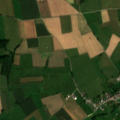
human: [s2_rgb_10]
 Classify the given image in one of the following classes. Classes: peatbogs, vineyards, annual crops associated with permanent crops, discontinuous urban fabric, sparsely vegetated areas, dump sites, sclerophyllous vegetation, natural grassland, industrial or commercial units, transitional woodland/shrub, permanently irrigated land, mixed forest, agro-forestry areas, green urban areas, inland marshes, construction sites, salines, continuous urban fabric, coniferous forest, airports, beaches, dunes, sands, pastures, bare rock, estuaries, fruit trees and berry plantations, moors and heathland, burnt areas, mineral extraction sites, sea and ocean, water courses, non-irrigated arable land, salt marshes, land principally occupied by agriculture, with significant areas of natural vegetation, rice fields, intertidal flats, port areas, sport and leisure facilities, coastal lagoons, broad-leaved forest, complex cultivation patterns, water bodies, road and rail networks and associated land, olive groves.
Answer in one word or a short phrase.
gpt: discontinuous urban fabric, pastures, complex cultivation patterns, land principally occupied by agriculture, with significant areas of natural vegetation, mixed forest